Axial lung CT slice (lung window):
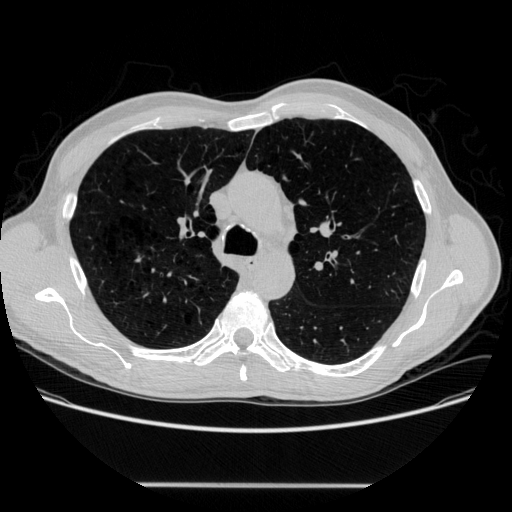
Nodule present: no